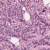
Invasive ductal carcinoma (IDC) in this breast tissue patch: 1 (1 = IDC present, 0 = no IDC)